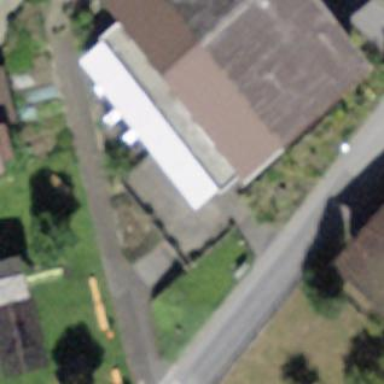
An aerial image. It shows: Service building.